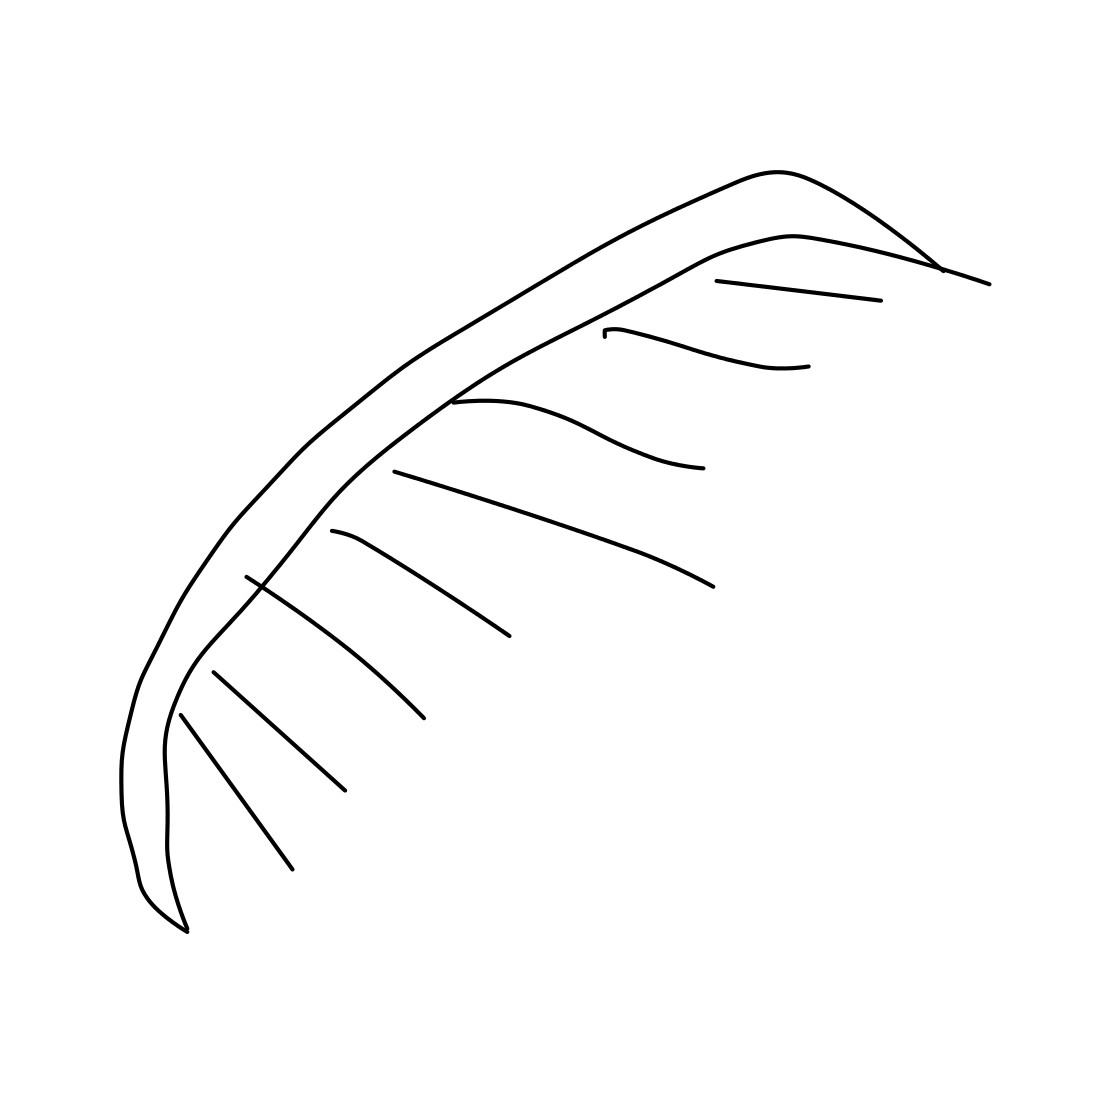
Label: comb